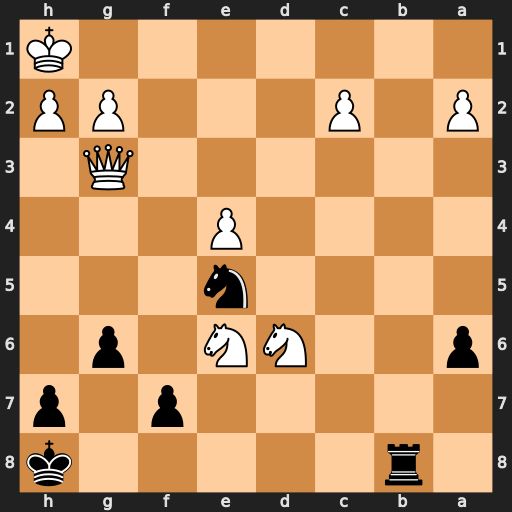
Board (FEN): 1r5k/5p1p/p2NN1p1/4n3/4P3/6Q1/P1P3PP/7K
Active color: b
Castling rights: -
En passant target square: -
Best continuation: Rb1+ Qe1 Rxe1#